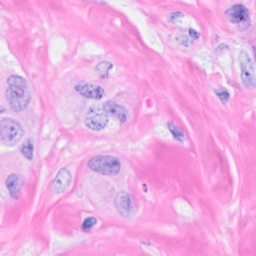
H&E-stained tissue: Breast